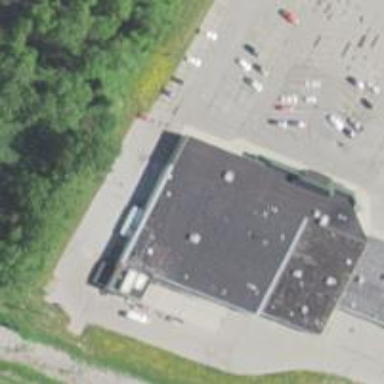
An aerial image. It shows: Supermarket.